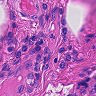
Metastatic tissue present: no